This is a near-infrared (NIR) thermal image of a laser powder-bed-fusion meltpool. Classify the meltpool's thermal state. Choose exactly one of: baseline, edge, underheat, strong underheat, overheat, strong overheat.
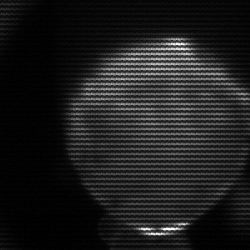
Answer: edge